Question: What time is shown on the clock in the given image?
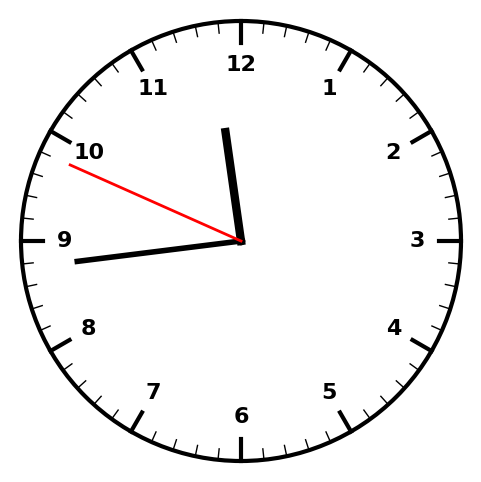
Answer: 11:43:49